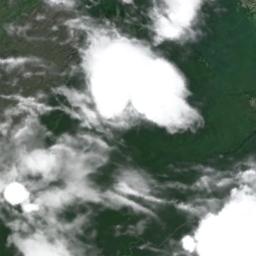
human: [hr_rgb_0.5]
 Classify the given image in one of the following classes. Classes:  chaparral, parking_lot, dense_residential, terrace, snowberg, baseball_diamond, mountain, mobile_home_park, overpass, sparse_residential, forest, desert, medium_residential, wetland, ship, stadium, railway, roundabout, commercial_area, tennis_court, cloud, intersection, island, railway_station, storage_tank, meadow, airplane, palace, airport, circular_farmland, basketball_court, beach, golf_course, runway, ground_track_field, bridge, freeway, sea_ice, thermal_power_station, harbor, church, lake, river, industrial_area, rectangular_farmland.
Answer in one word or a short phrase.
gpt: cloud